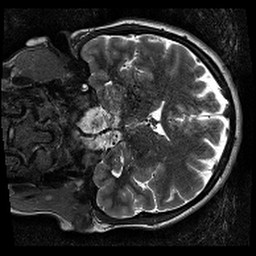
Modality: T2w
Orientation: coronal
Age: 26
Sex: female